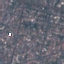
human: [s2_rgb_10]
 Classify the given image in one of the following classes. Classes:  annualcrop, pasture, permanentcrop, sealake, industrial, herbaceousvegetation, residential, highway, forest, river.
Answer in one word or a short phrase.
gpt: Residential